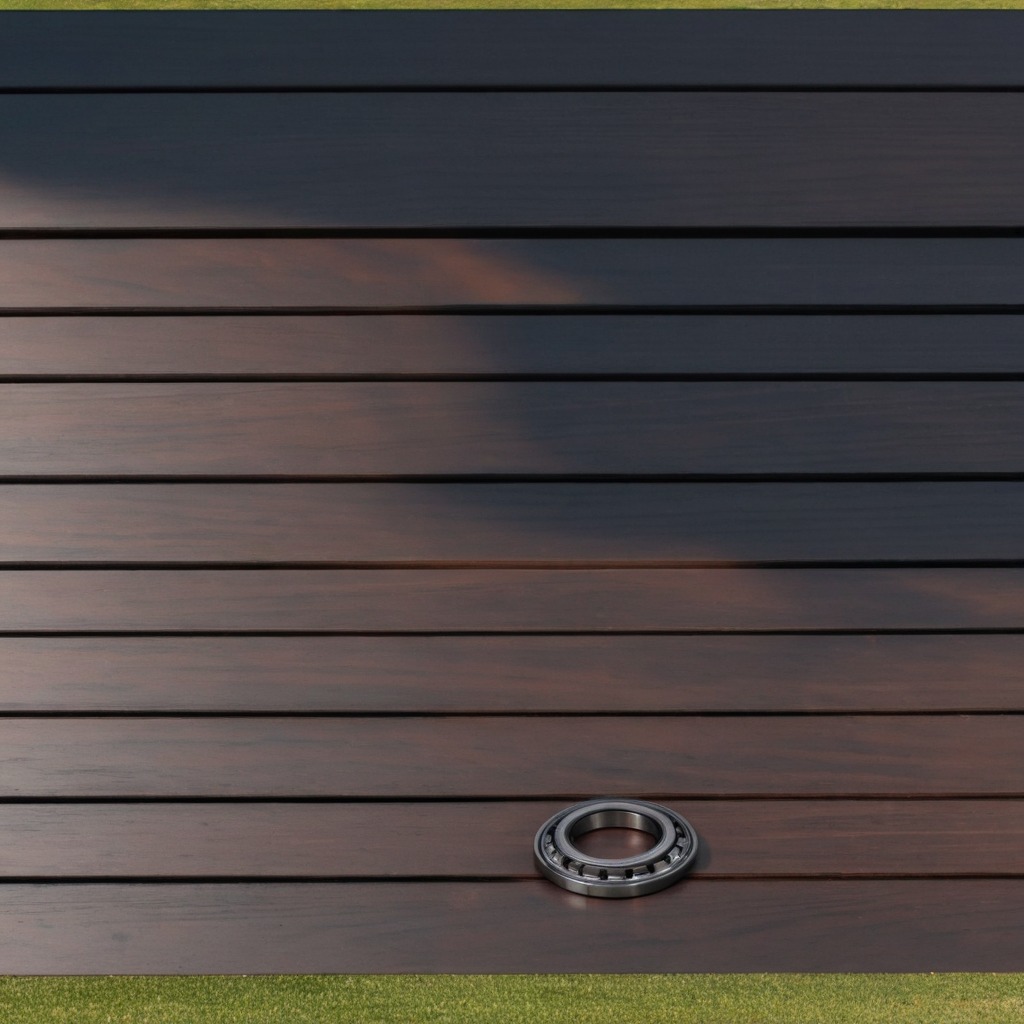
A metal ball bearing is lying on an isolated clean organized dark wood workbench in an outdoor DIY or construction setup afternoon light completely empty.